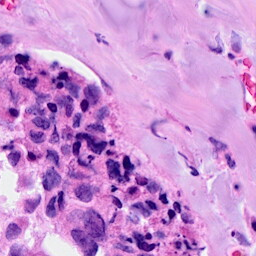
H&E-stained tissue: Breast